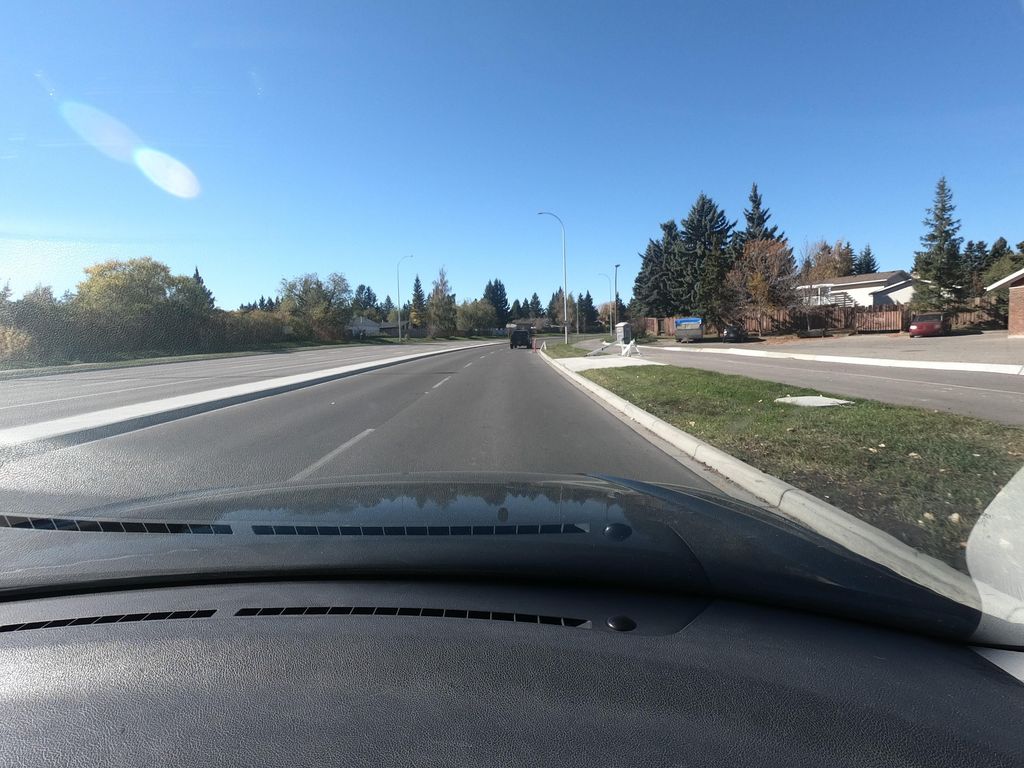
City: calgary